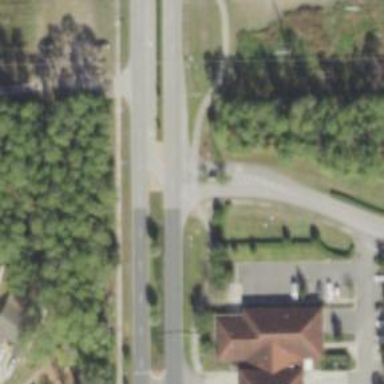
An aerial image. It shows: Path with asphalt surface and crossing.